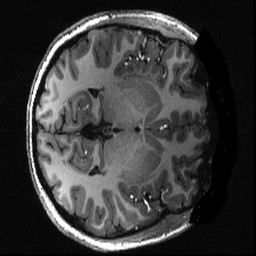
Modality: T1w
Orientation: axial
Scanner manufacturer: siemens
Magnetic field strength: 6.98 T
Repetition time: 2.6 s
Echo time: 0.00343 s